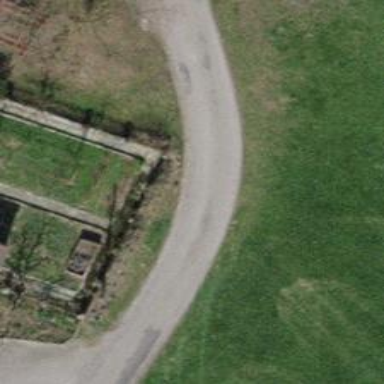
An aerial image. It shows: Paved track with grade1 tracktype.